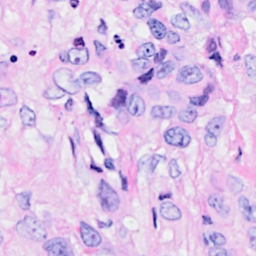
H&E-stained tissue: Breast